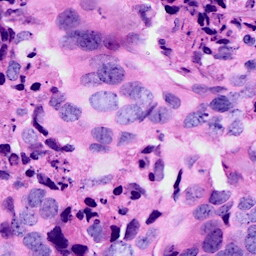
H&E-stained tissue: Breast